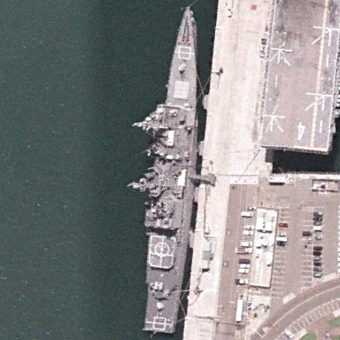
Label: cruiser